Question: Is there a way we can customize the iphone application name's font..
I downloaded a app from app store and it had a in the name ...
simple phone launcher
<URL>
Adding image:

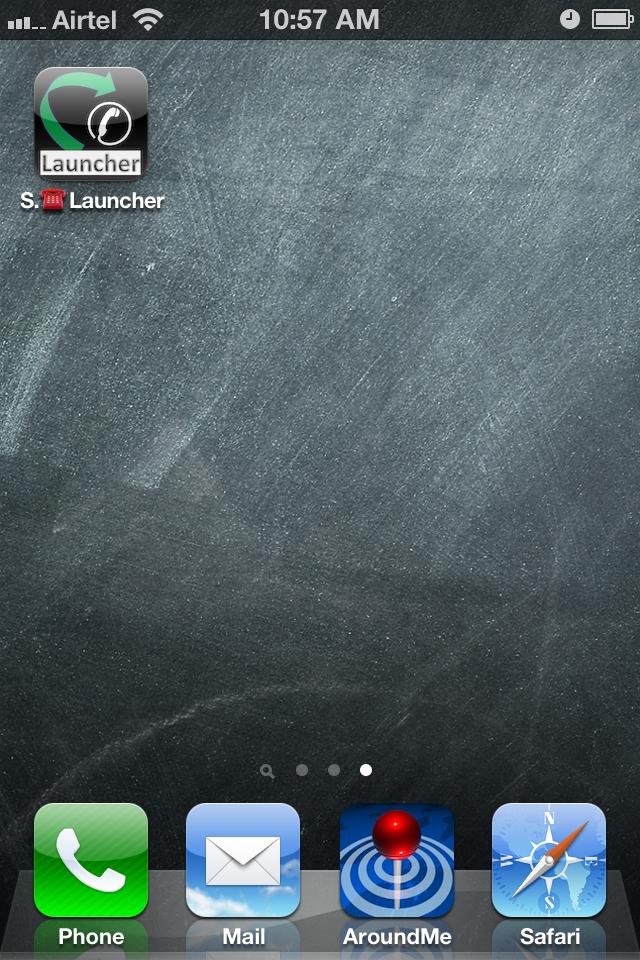
Answer: No, it's not possible to change font of your application name.